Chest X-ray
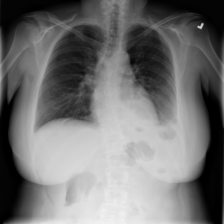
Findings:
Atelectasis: positive
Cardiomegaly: negative
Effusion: negative
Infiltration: negative
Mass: negative
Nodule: negative
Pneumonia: negative
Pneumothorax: negative
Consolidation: negative
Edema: negative
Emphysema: negative
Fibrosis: negative
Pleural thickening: negative
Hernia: negative